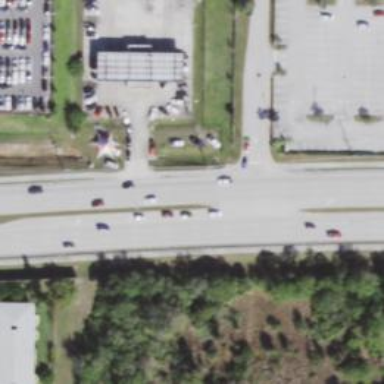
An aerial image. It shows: Secondary link road with asphalt surface.